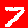
Digit: 7